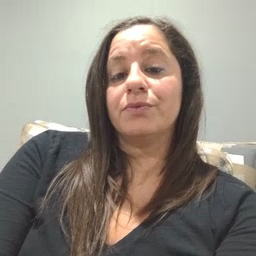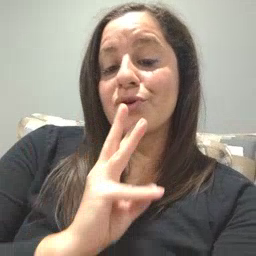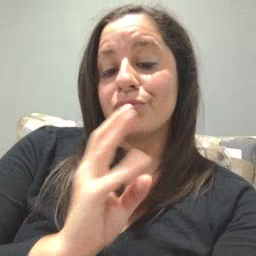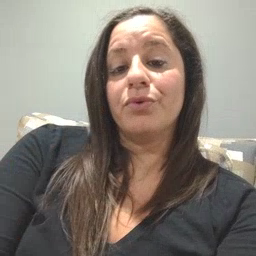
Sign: water